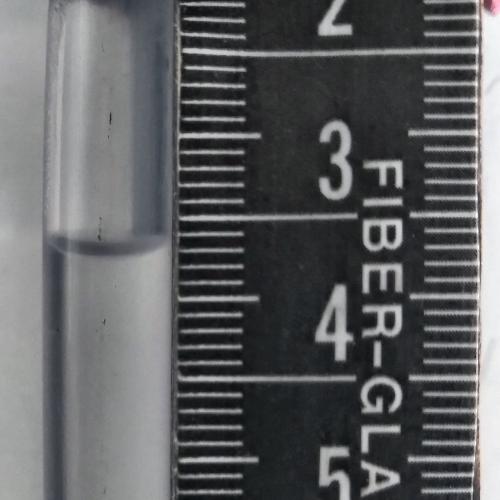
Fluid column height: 3.7 cm